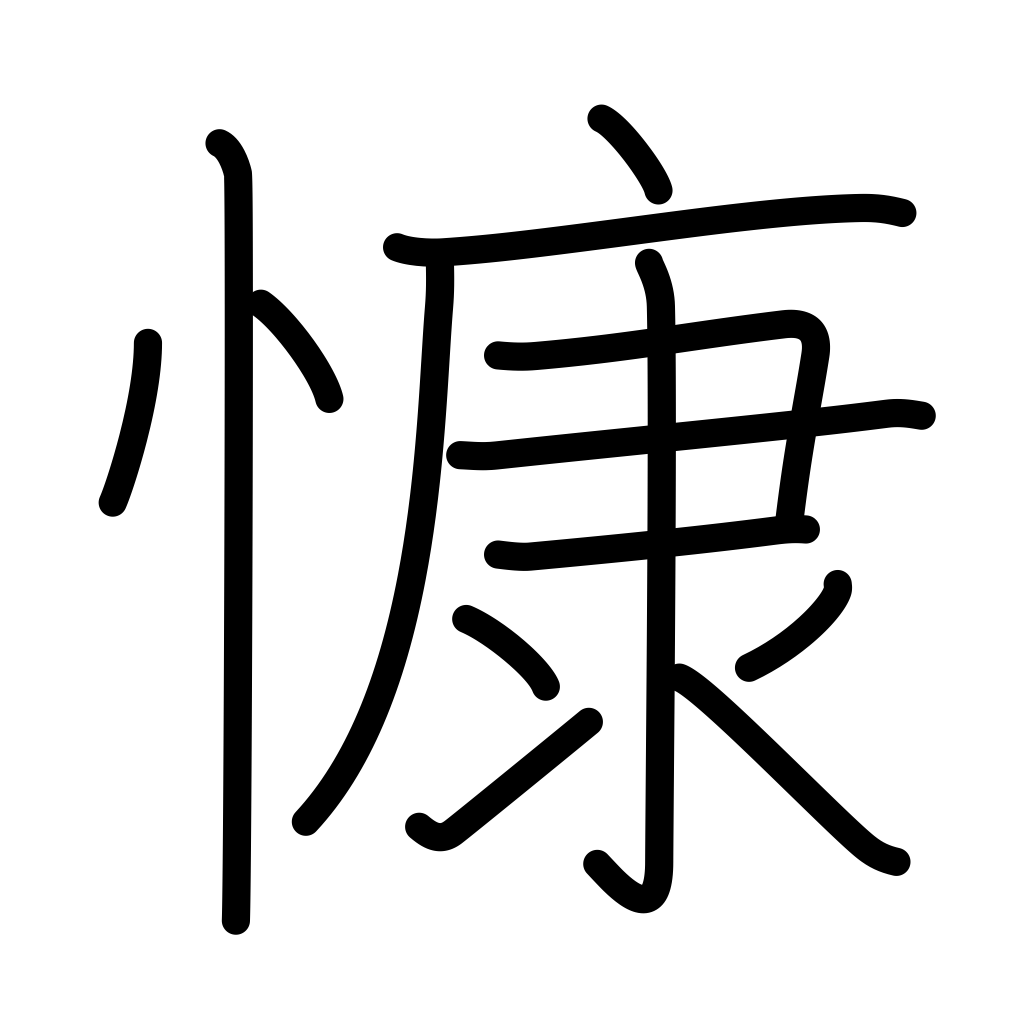
Meaning: weep, grieve